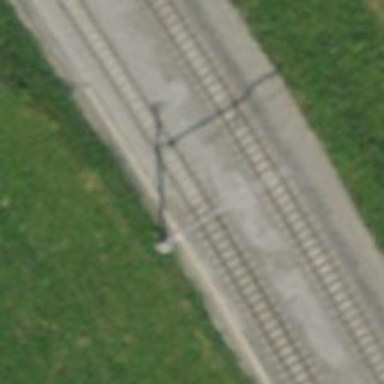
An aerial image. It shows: Narrow-gauge railway track with 1 electrified contact line.